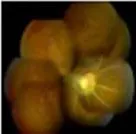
Ocular fundus images from a patient with Terson syndrome with no cerebral hemorrhage. Color fundus photography showed peripheral preretinal hemorrhage, macula lutea and optic papilla traction in the patient's. Right.
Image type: ophthalmic_imaging (fundus_photograph)